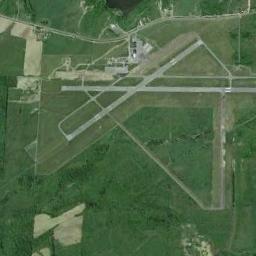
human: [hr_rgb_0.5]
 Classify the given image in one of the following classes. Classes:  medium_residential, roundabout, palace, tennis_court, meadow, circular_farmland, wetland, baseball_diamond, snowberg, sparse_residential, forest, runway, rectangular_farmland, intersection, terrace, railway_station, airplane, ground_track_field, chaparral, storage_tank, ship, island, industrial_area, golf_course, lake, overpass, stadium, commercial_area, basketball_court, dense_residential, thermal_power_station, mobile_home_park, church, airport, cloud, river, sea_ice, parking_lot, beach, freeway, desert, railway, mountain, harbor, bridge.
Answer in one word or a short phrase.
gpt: airport